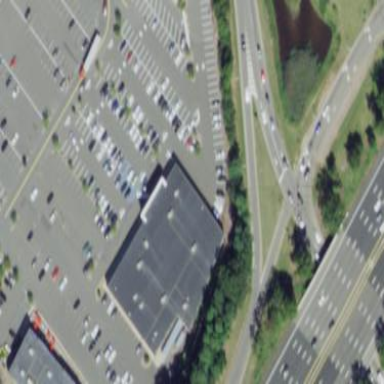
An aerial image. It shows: Department store building.